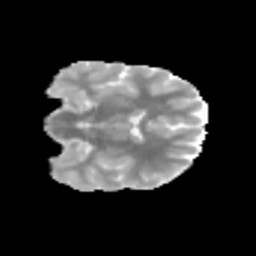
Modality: MD
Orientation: coronal
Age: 12
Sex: female
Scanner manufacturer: siemens
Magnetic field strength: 3 T
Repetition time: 3.8 s
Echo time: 0.07 s